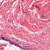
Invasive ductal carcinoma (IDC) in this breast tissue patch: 0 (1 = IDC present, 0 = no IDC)